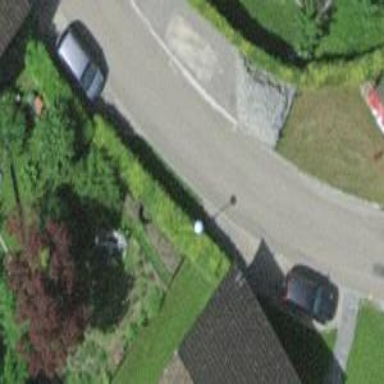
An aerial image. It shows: Residential road.